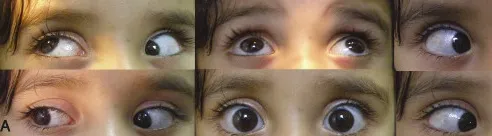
A). Ocular movements of affected pair; note limitation of elevation in adduction of both eyes.
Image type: medical_photograph (other_medical_photograph)